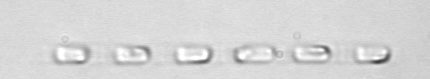
Label: Skeletonema